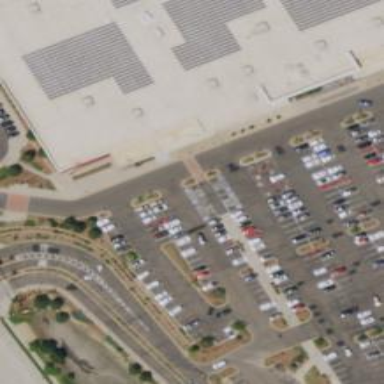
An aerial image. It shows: Parking space is available.